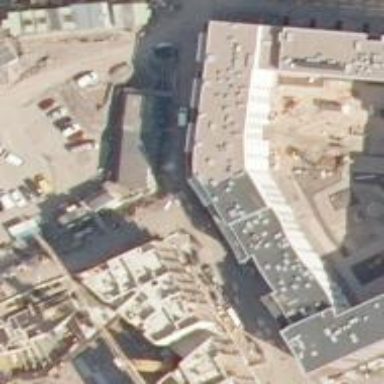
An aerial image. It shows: Footway tunnel passing through building.